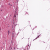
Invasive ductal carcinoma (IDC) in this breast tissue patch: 0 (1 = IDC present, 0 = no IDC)